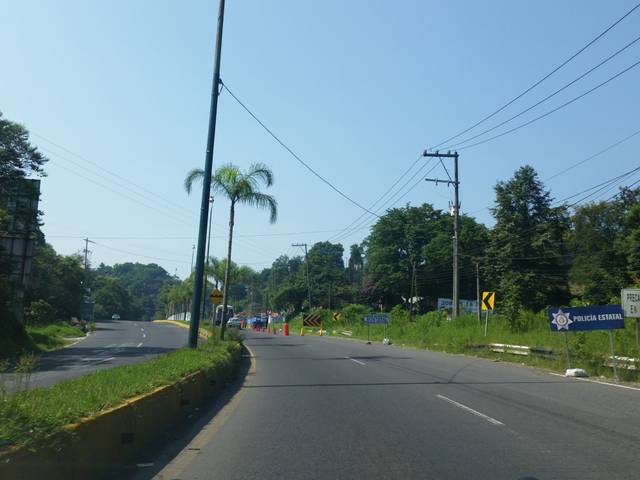
Region: Mexico
Coordinates: 19.503, -96.937